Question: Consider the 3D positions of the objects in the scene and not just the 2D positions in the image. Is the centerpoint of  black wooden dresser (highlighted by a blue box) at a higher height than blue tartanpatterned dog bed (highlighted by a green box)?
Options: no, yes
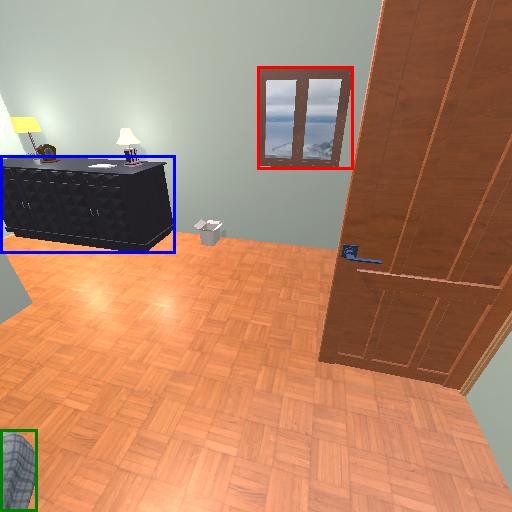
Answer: no